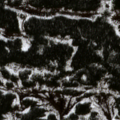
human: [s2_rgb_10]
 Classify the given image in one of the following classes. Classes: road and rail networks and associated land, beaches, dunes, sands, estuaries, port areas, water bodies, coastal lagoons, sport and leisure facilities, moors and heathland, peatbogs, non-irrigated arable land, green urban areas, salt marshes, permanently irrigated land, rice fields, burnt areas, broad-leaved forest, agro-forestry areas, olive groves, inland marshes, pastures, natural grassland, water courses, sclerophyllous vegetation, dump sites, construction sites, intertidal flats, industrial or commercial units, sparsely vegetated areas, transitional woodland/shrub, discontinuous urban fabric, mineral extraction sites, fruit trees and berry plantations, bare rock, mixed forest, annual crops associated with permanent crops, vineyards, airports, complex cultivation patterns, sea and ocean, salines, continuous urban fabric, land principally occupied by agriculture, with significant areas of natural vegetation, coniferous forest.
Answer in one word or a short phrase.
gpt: coniferous forest, peatbogs